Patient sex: M
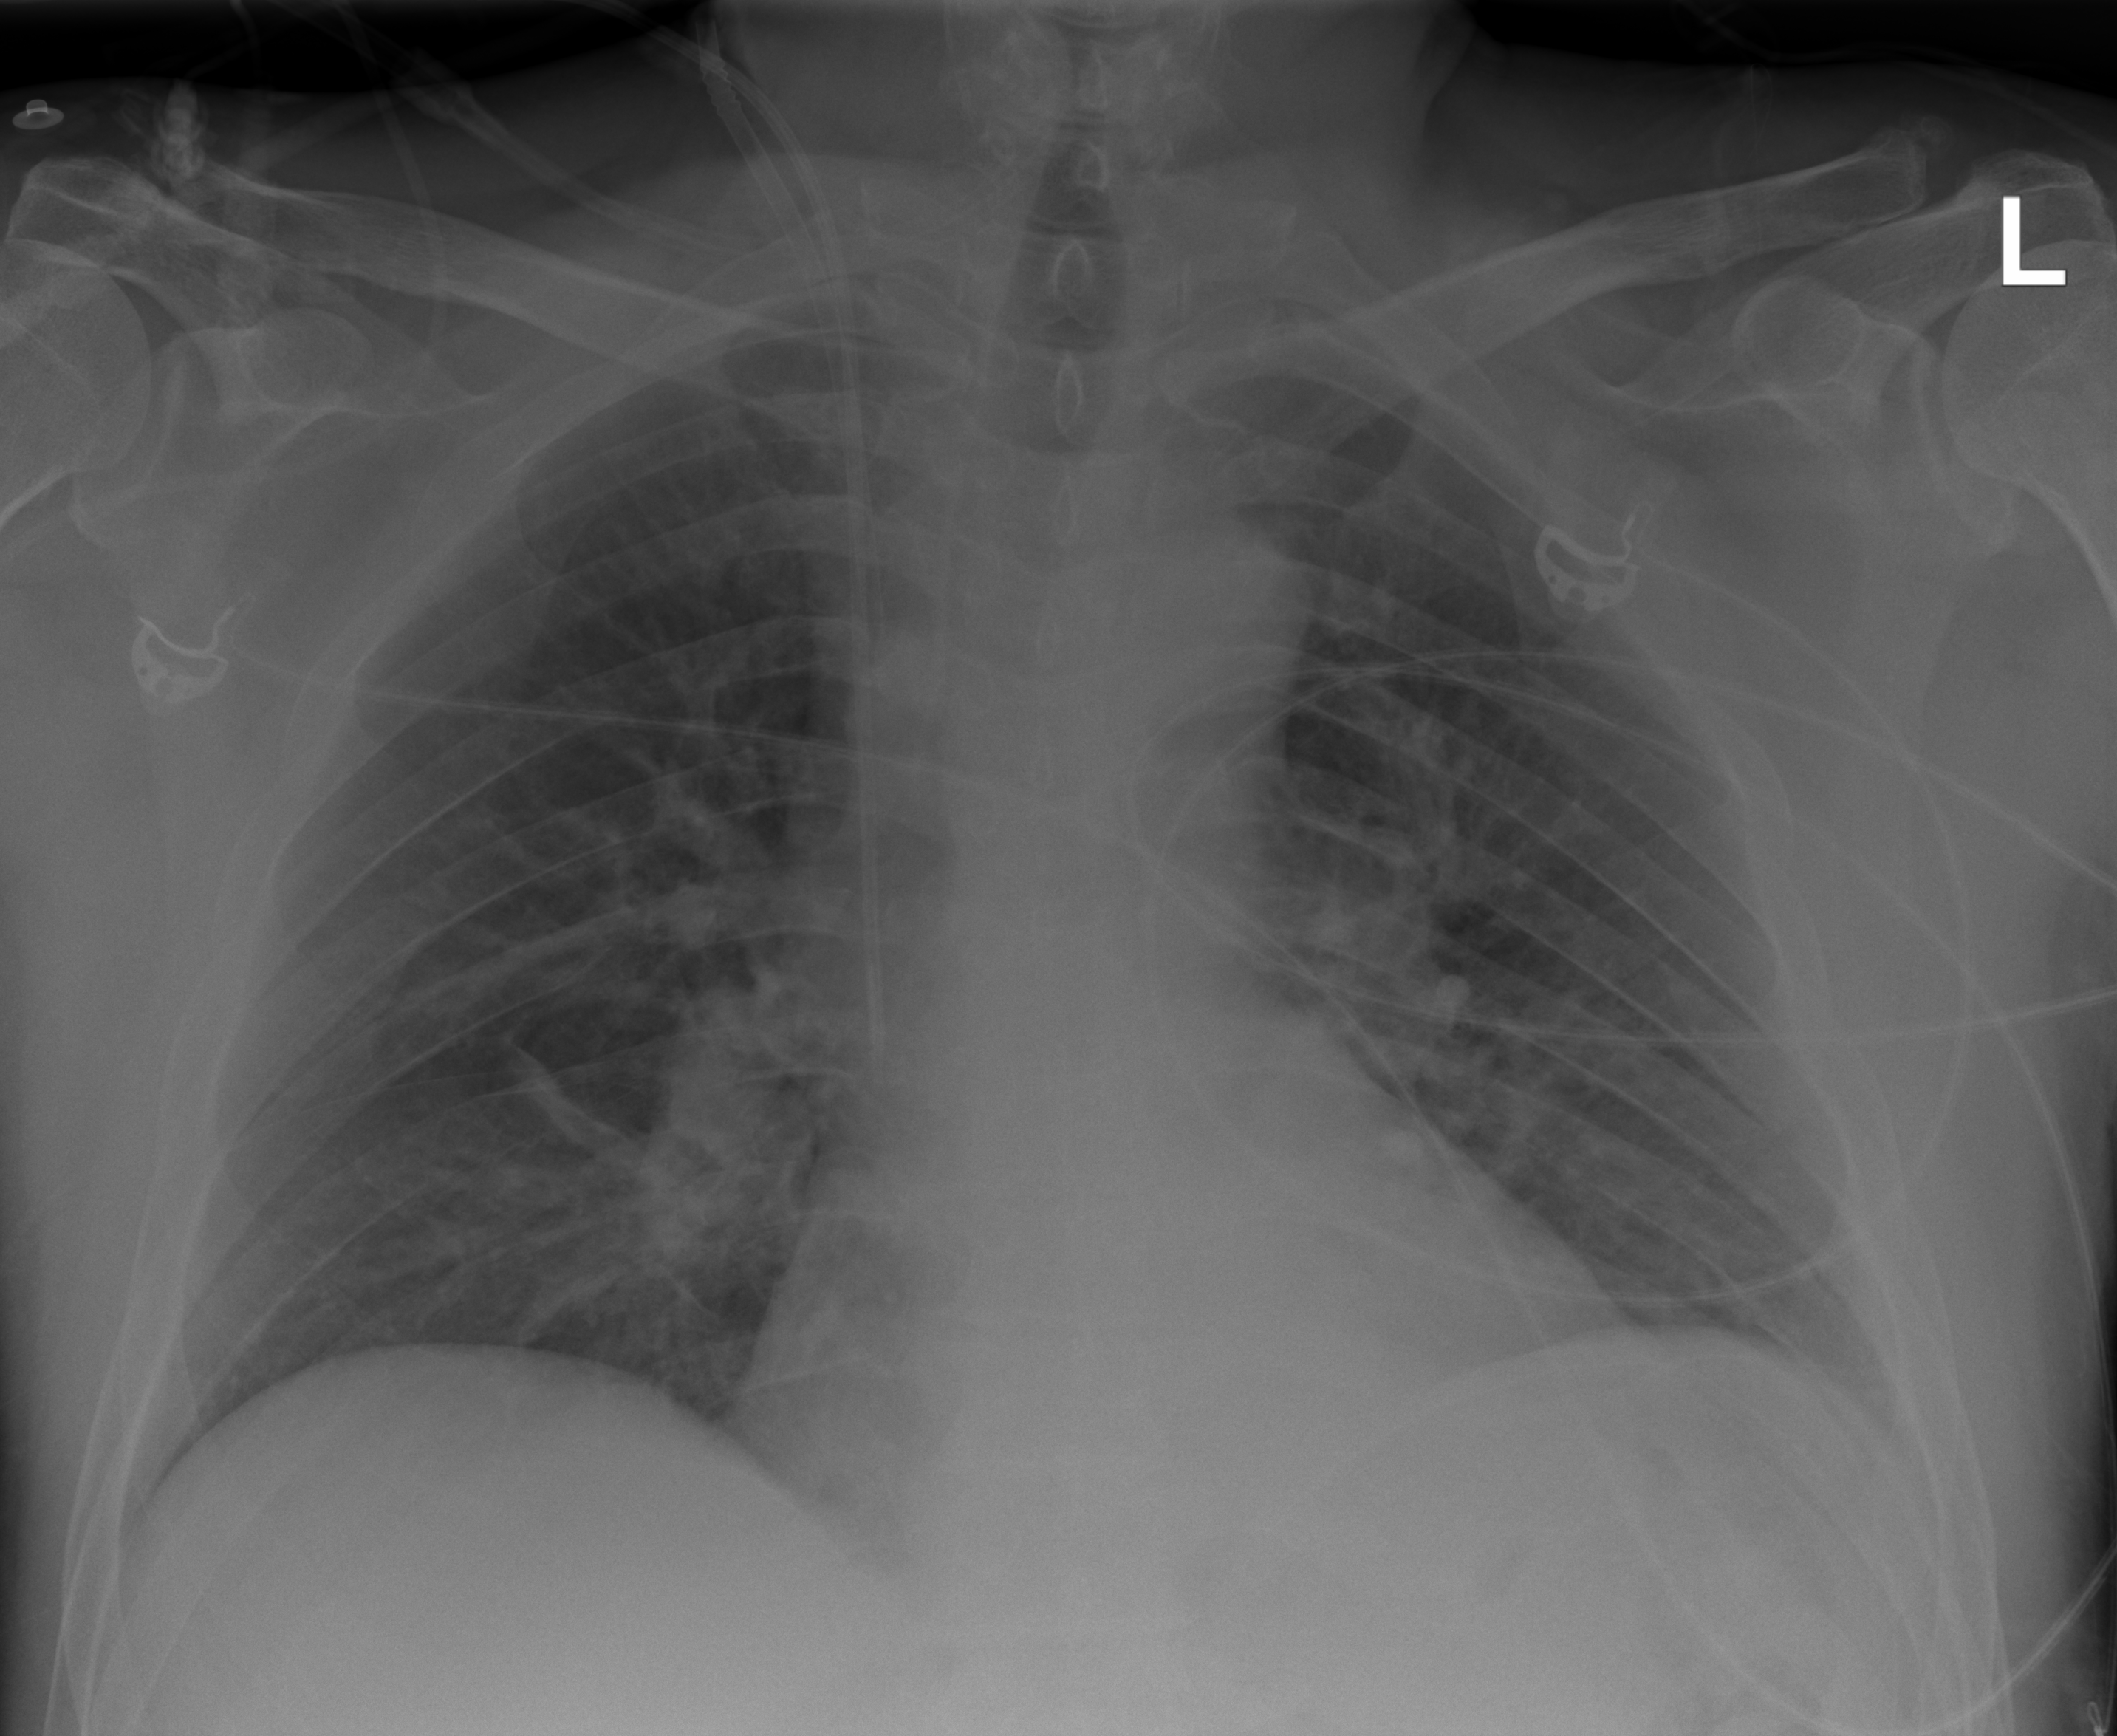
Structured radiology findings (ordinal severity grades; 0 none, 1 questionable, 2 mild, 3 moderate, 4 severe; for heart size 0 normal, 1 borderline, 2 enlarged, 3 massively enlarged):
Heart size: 1
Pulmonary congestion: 1
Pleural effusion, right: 0
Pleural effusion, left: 0
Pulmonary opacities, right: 0
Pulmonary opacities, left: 0
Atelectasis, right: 0
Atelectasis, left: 0